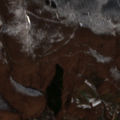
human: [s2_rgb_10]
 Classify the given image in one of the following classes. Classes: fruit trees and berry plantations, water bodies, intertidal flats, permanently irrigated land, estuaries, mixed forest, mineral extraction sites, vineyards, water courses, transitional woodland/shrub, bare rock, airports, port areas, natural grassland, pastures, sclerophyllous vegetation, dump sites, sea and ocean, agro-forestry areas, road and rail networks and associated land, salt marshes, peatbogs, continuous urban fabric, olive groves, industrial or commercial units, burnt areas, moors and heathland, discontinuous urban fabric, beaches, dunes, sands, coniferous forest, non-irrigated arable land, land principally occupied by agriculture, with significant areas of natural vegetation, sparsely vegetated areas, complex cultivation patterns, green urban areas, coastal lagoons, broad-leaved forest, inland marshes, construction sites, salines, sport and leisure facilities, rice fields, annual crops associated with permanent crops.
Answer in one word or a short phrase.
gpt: complex cultivation patterns, land principally occupied by agriculture, with significant areas of natural vegetation, broad-leaved forest